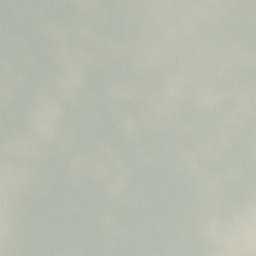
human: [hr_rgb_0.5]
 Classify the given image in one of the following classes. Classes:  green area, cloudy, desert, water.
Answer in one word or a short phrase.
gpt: cloudy